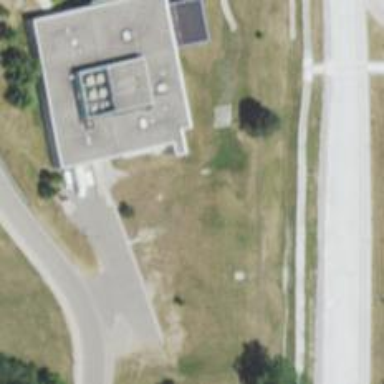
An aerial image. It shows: College building.